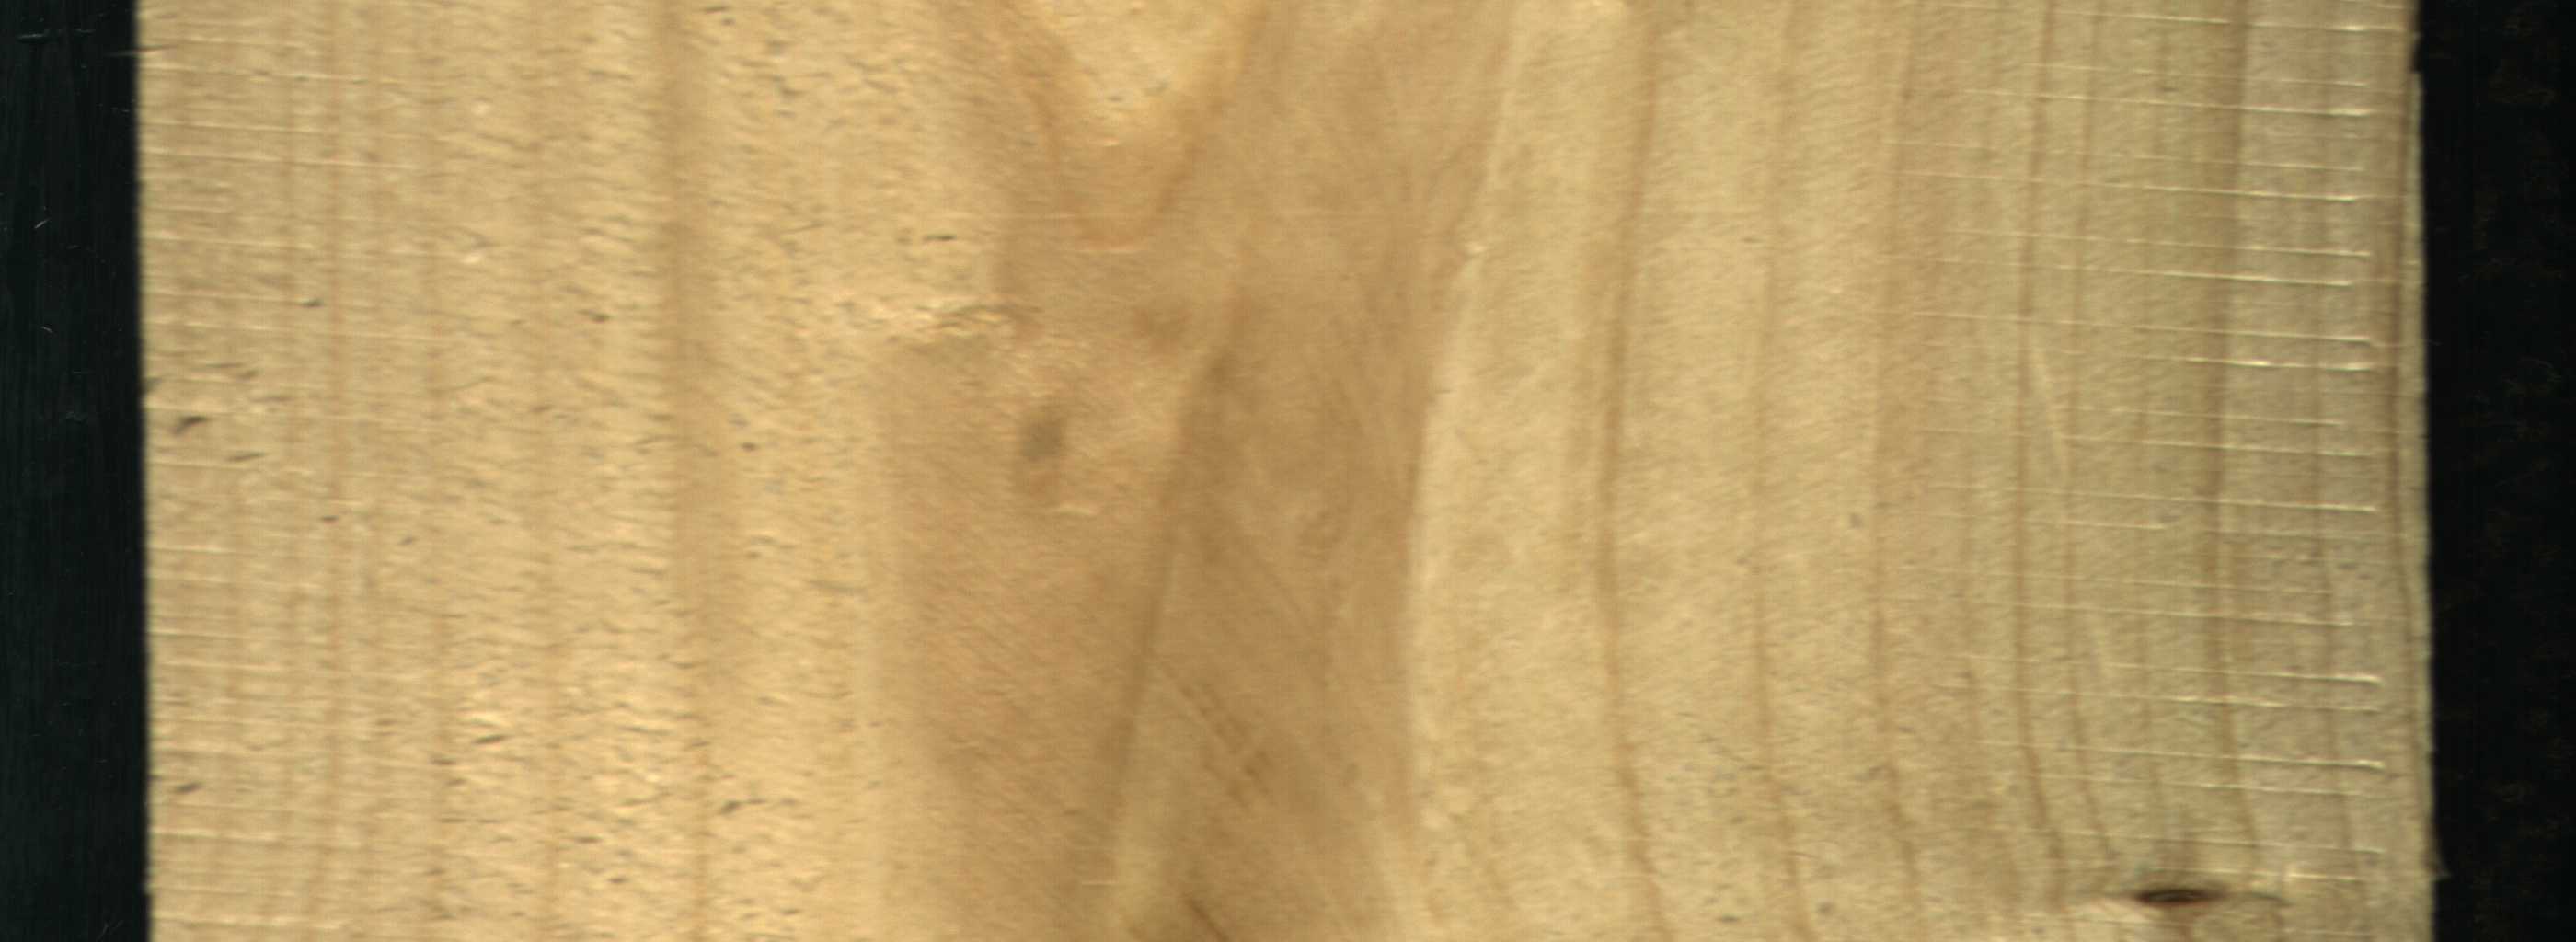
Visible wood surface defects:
Live_Knot